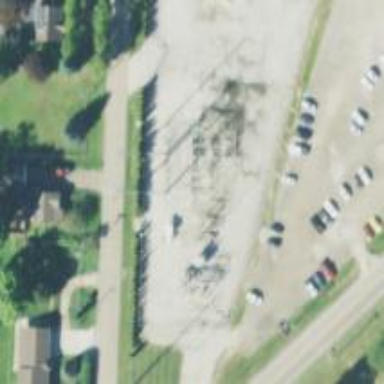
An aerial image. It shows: Power pole.